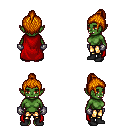
a pixel art fantasy rpg character, female body template, orc, green skin, red cape, gold greaves, dark blonde short topknot hairstyle, metal gloves, black shoes, four views (front, back, left, right), 2x2 character sprite sheet, small pixel art, hard edges, no anti-aliasing